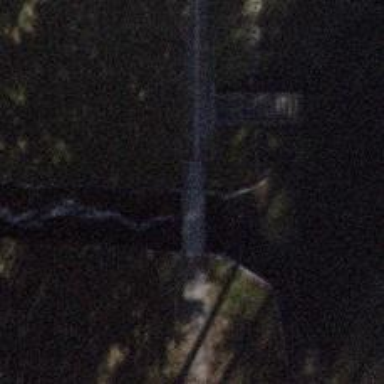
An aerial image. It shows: Concrete path bridge with excellent trail visibility.